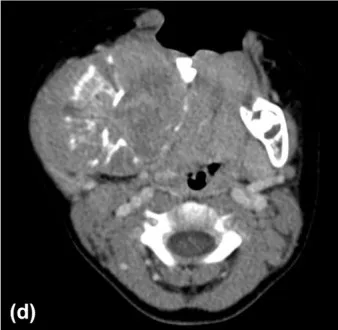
Computed tomography (CT) scan of the patient's head, and ,neck, where the right mandibular metastasis measures 6.1 cm at the widest diameter in the jaw.
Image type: radiology (ct)